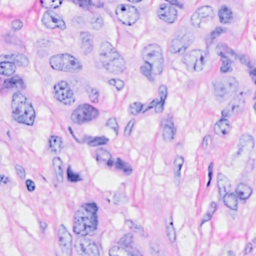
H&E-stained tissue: Breast